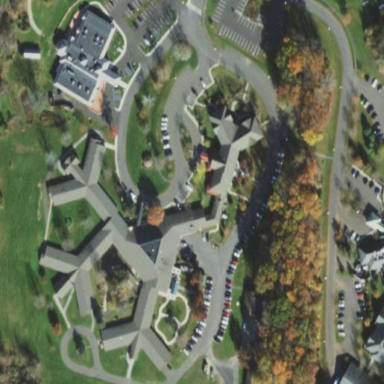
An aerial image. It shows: Nursing home building.